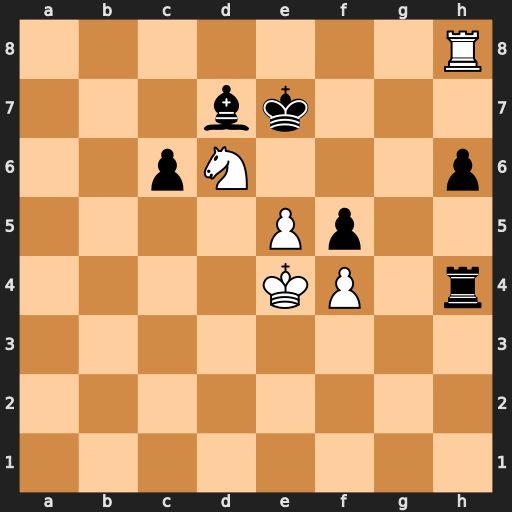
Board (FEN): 7R/3bk3/2pN3p/4Pp2/4KP1r/8/8/8
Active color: w
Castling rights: -
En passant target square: f6
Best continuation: Nxf5+ Bxf5+ Kxf5